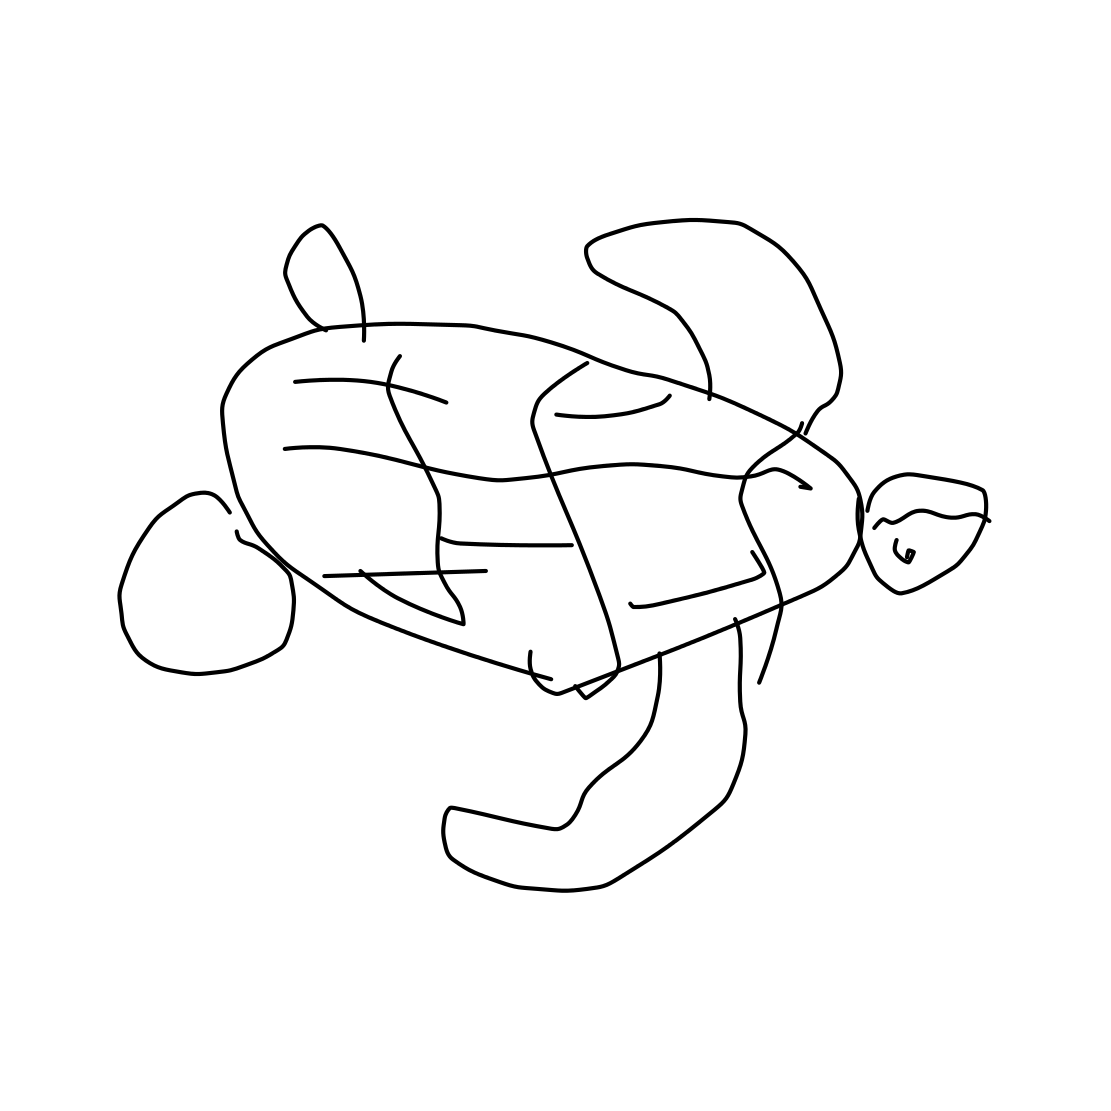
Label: sea turtle